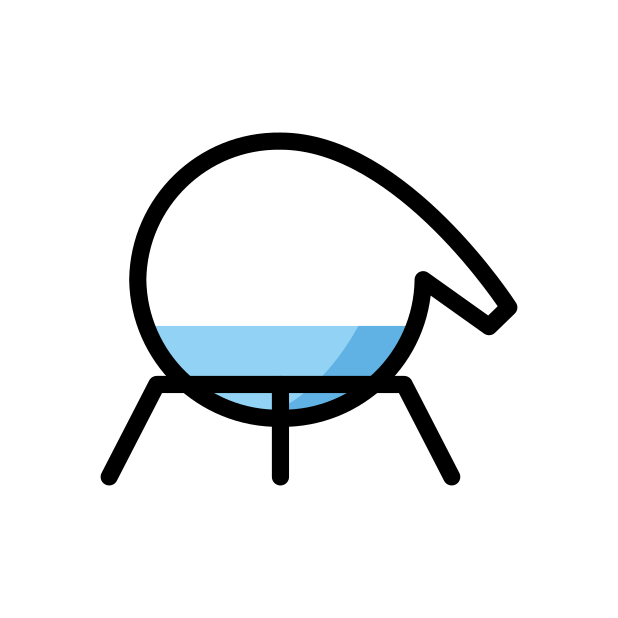
alembic